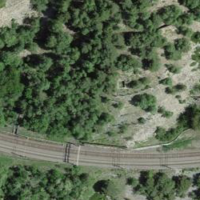
EUNIS habitat code: 32
Species observed at this site:
Lasiommata megera